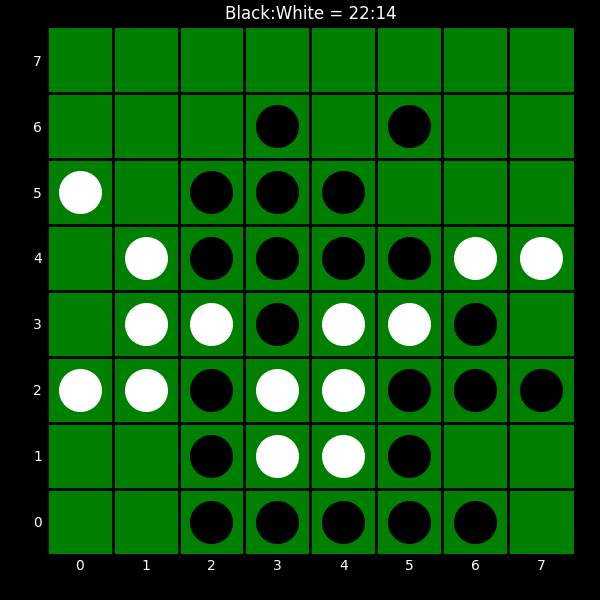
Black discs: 22
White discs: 14